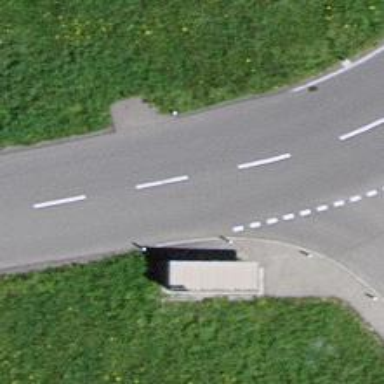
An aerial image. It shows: Bus stop with shelter. It is platform for public transport.